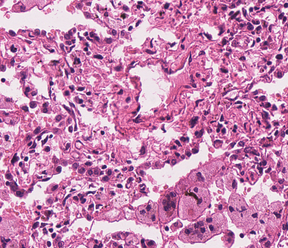
Tumor epithelial tissue: no
Tumor-associated stroma tissue: no
Normal tissue: yes